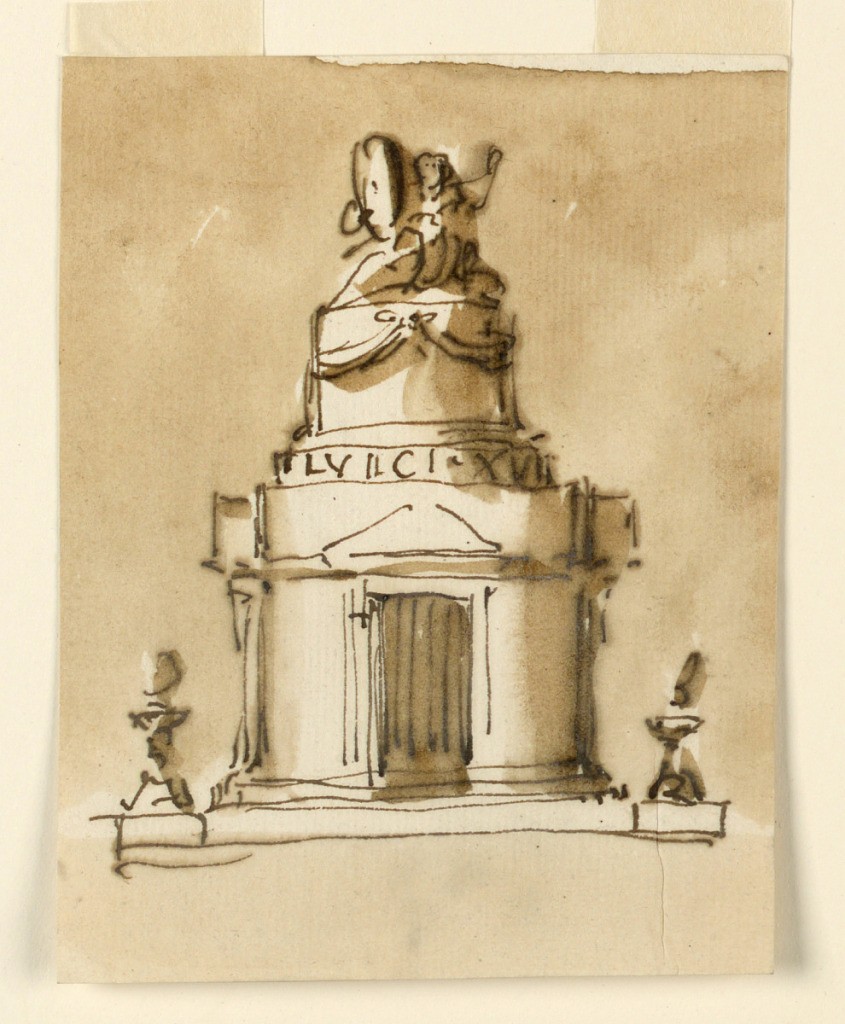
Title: Monument of King Louis XVI of France
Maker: Giuseppe Barberi, Italian, 1746–1809
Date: ca. 1795
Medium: Pen and brown ink, brush and brown wash on lined off-white laid paper
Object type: Drawing
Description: A variation of 1938-88-1351, the plan of the structure being circular. The figure on top probably similar to 1938-88-1301, without the angel.